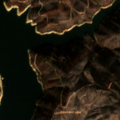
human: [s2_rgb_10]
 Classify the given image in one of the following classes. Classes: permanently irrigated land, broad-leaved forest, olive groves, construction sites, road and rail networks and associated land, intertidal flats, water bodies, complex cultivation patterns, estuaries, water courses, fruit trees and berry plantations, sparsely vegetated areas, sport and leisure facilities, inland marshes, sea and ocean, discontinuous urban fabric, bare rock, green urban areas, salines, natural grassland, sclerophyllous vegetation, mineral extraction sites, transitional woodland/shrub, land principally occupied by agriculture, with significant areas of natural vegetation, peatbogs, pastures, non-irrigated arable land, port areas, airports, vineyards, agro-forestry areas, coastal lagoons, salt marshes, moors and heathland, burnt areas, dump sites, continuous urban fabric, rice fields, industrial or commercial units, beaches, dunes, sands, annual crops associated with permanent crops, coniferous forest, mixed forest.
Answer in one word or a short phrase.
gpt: coniferous forest, transitional woodland/shrub, water bodies